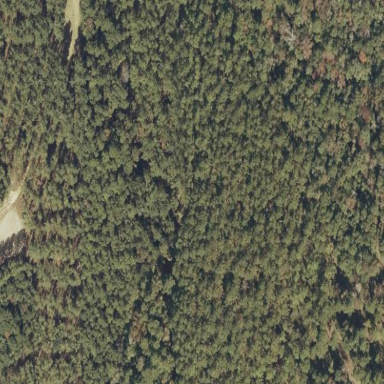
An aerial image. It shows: Needle-leaved woodland.